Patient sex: F
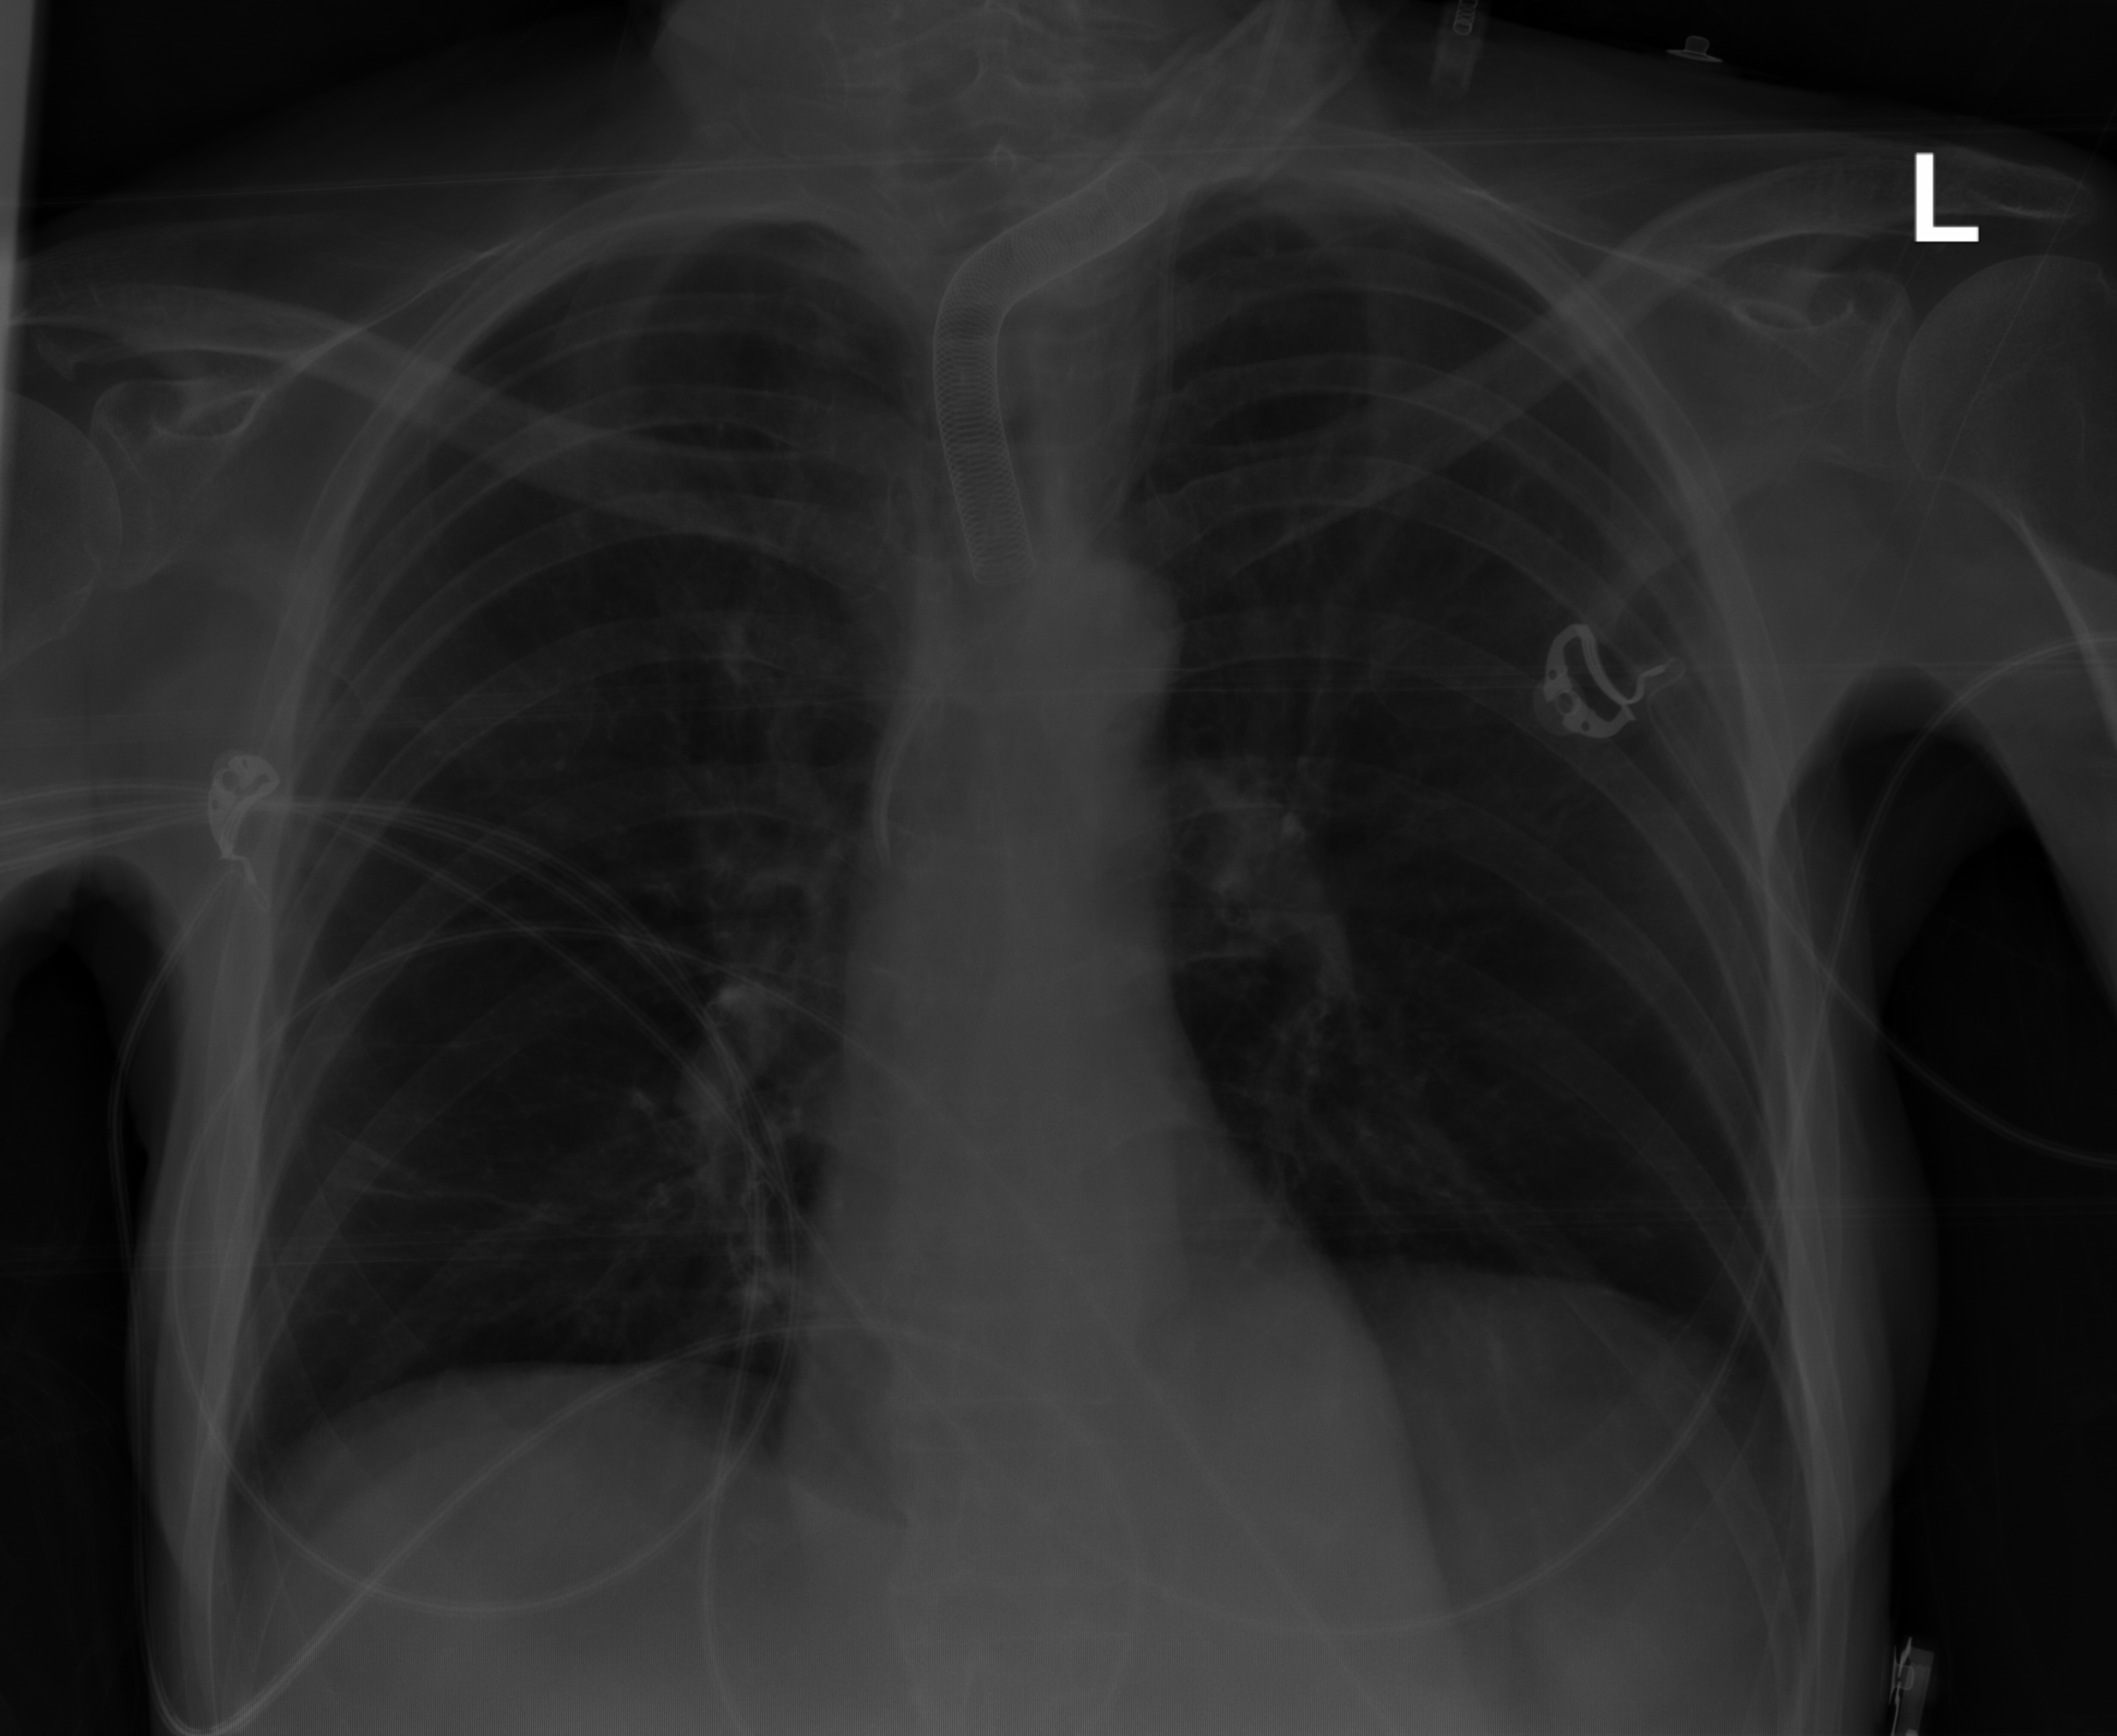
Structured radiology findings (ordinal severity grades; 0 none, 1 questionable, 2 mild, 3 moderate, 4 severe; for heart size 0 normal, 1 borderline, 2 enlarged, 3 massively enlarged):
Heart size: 0
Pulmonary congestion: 3
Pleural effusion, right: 2
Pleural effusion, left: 2
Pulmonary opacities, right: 0
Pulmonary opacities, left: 0
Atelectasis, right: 2
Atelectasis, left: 2